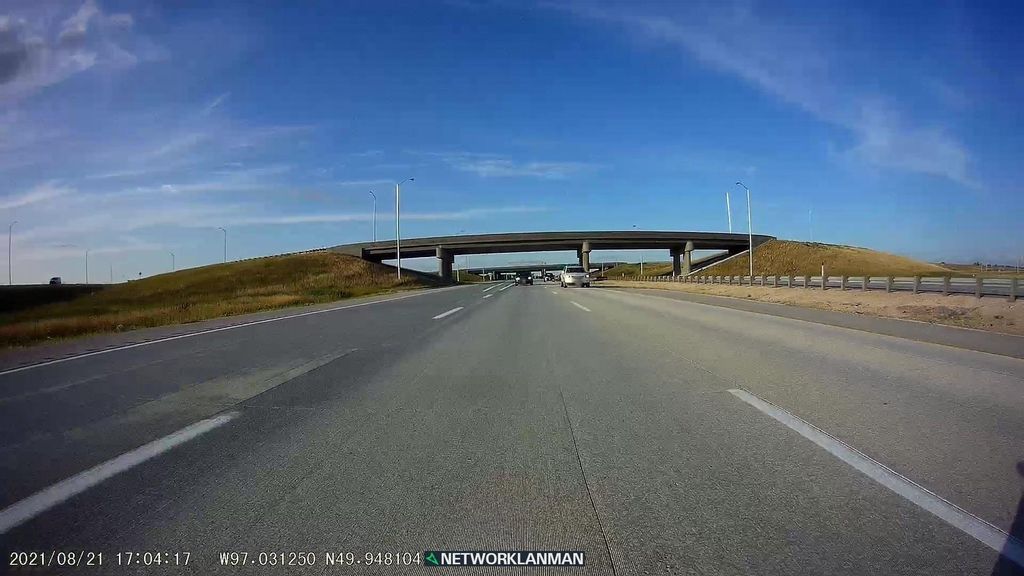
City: winnipeg